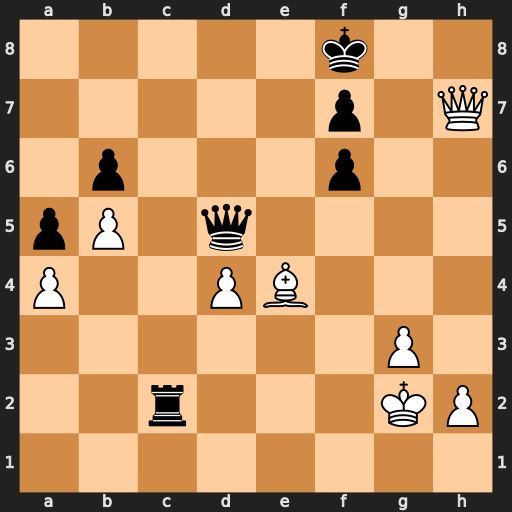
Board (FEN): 5k2/5p1Q/1p3p2/pP1q4/P2PB3/6P1/2r3KP/8
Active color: w
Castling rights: -
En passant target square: -
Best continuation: Kh3 Qe6+ Bf5 Rxh2+ Kxh2